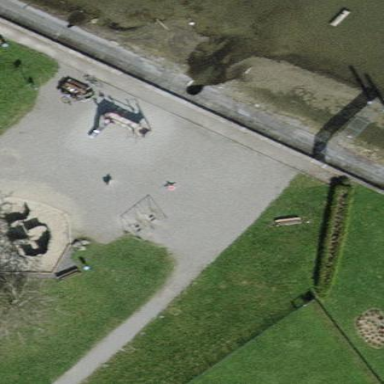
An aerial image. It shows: Playground area for leisure activities on the land.